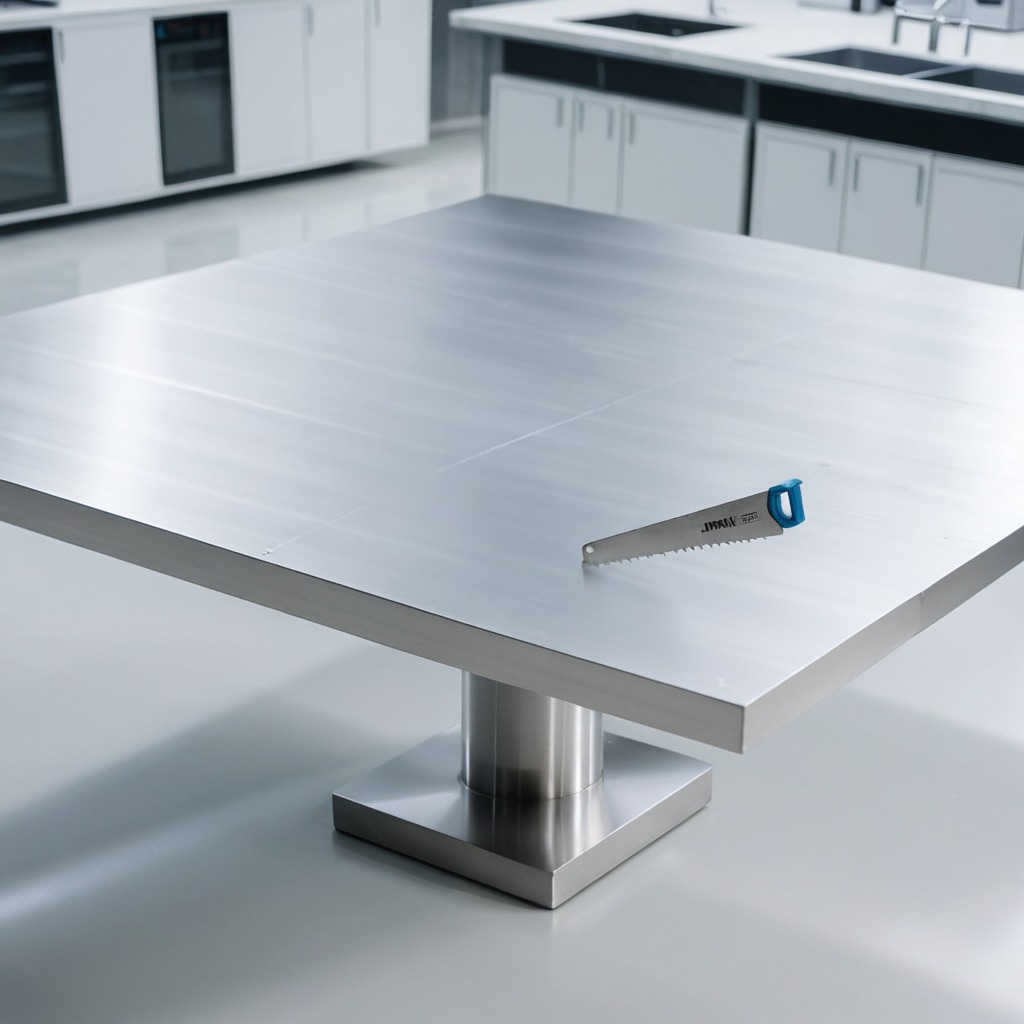
A handheld metal saw is lying on a stainless steel table in a high-end prototyping lab.